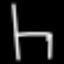
Label: chair